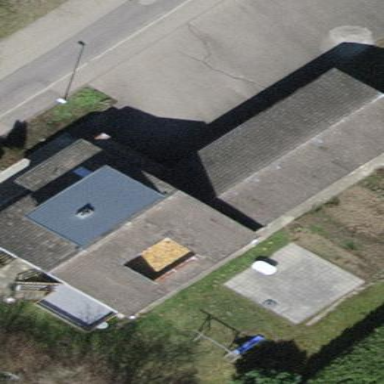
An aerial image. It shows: Garage.